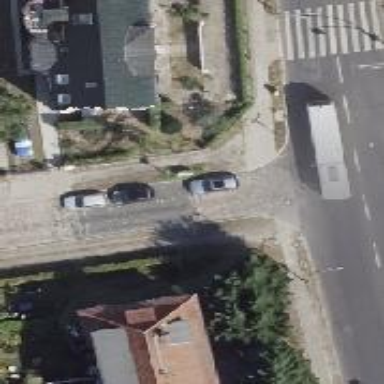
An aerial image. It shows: Road with "give way" sign.